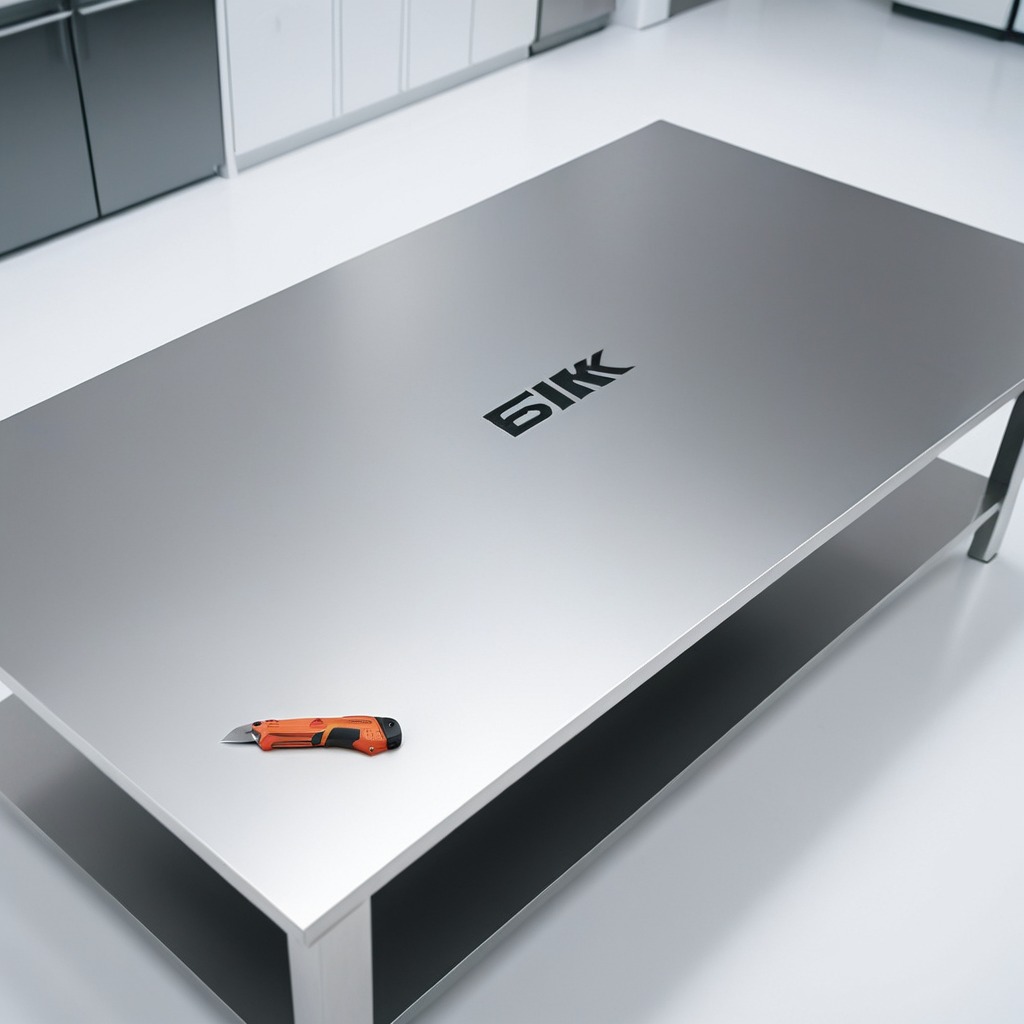
A utility knife is lying on the stainless steel table in a high-end prototyping lab.